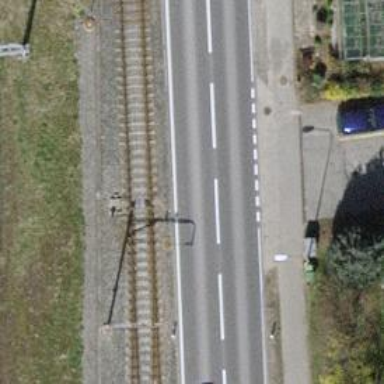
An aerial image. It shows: Railway switch.